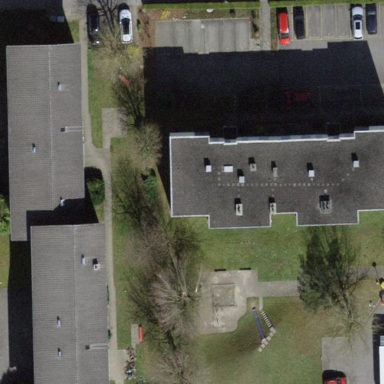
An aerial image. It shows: Grey residential building.